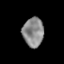
Tissue: lung
Cell type: Others
Senescence score: 0.1202
Nuclear area (px): 600
Mean DAPI intensity: 137.548